Question: I am trying to merge 2 datasets X and Y. Dataset X has Joining Key column which has duplicate values. Dataset Y has the Joining key column and one additional column. The dataset images have been uploaded below. The problem is that I want to due to the duplicates present in dataset X. I have attached the Resultant dataset image below. This could be manually done by manually merging using a for loop, but it is time consuming. Anyone can provide a better method

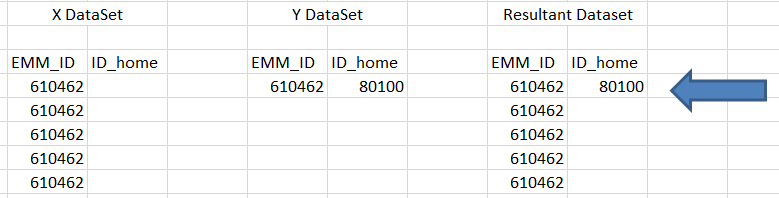
Answer: Using @Alollz setup:
'''
df_x = pd.DataFrame({'EMM_ID': [610462, 610462, 610462, 610462, 61000, 61000],
'ID_home': [np.NaN, np.NaN, np.NaN, np.NaN, np.NaN, np.NaN]})
df_y = pd.DataFrame({'EMM_ID': [610462, 61000], 'ID_home': [81000, 18]})
'''
You could create a new 'key' to join on with cumcount.
'''
colkey = 'EMM_ID'
df_x = df_x.assign(colkey=df_x.groupby(colkey).cumcount())
df_y = df_y.assign(colkey=df_y.groupby(colkey).cumcount())
df_x[['EMM_ID','colkey']].merge(df_y, on=['EMM_ID','colkey'], how='left')
'''
Output:
'''
EMM_ID colkey ID_home
0 610462 0 81000.0
1 610462 1 NaN
2 610462 2 NaN
3 610462 3 NaN
4 61000 0 18.0
5 61000 1 NaN
'''